Question: I have problem with centering image in the li element.
I have this code in html
'''
<nav role="navigation">
<ul class="main-nav">
<li><a href=home.html>Home</a></li>
<li><a href=world.html>World</a></li>
<li><a href=sport.html>Sport</a></li>
<li><a href=lifestyle.html>Lifestyle</a></li>
<li><a href=health.html>Health</a></li>
<li><a href=fashion.html>Fashion</a></li>
<li><a href=technology.html>Technology</a></li>
<li><a href=postpage.html>Post & Pages</a></li>
<li><img src="images/all/magnifier.png" alt="icon for search box"/></li>
</ul>
</nav>
'''
and this code in css
'''
nav {
clear: both;
}
.main-nav {
list-style-type: none;
float: left;
border: 1px solid Gainsboro;
width: 100%;
height: 50px;
}
.main-nav li {
float: left;
font-size: 12px;
}
.main-nav li:last-child{
float: right;
border-left: 1px solid Gainsboro;
height: 50px;
width: 50px;
}
.main-nav li a {
display: block;
text-decoration: none;
color: #8a8a8a;
display: block;
padding: 17px 30px;
}
.main-nav li a:hover {
background-color: #02a5e0;
color: white;
}
.main-nav li img {
display: block;
margin: 0 auto;
}
'''
So, i need center the image in his box, when I added
'''
display: block;
margin: 0 auto;
'''
Image only shifted to right, but not down.
picture of what I need

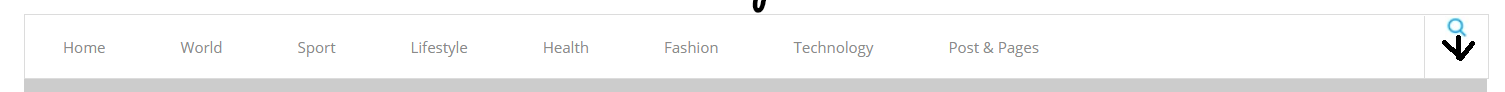
Answer: Try adding this class to your li
'''
.has-image-centered {
display: flex;
flex-direction: column;
justify-content: center;
text-align:center;
}
'''